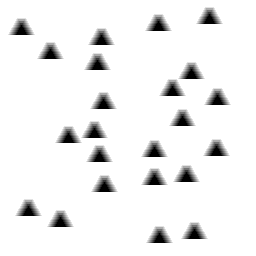
Squares: 0
Triangles: 23
Stars: 0
Total shapes: 23